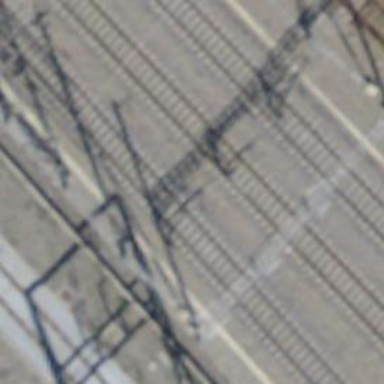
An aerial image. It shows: Rail siding with electrified tracks using contact line.